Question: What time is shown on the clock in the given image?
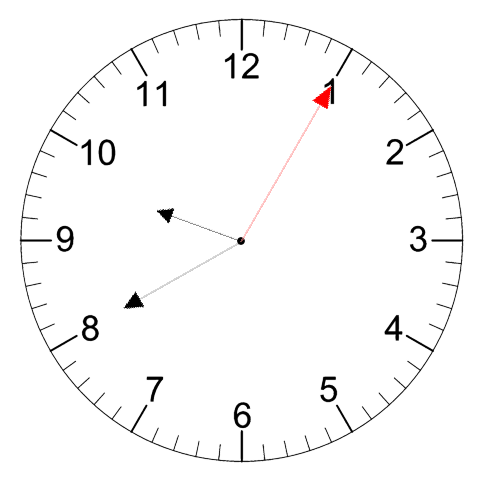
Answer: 09:40:05